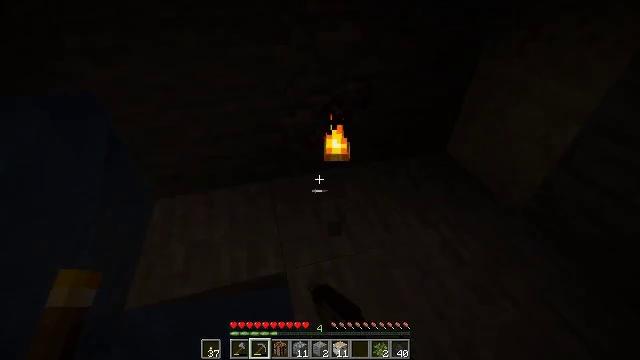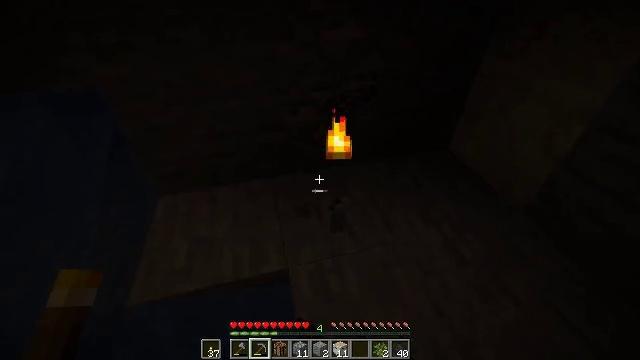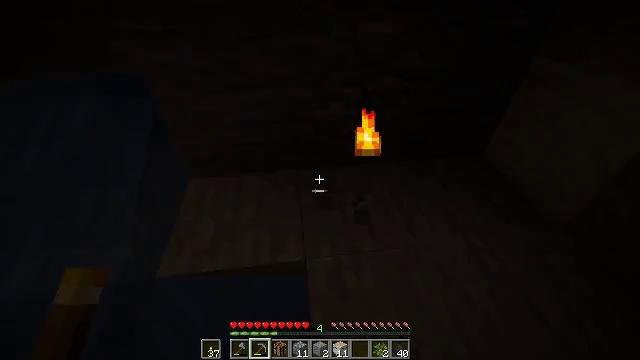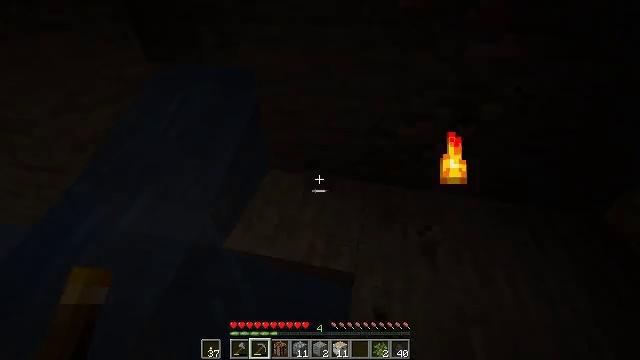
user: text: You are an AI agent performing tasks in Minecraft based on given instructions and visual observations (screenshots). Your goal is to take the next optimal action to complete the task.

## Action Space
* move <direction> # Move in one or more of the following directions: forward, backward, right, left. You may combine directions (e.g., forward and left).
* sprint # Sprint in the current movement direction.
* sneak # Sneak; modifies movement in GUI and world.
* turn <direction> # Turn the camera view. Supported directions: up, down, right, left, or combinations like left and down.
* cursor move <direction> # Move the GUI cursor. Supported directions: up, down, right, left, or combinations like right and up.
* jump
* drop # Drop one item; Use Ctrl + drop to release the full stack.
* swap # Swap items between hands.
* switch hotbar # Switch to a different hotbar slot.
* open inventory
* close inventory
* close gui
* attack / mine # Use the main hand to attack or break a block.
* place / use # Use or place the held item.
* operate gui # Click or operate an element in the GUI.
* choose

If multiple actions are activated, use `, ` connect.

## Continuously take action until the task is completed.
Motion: motion action
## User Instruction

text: Break the torch to collect it.
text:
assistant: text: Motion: attack / mine
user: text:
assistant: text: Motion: turn left and down
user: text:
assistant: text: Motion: turn left and up
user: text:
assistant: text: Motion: no_op